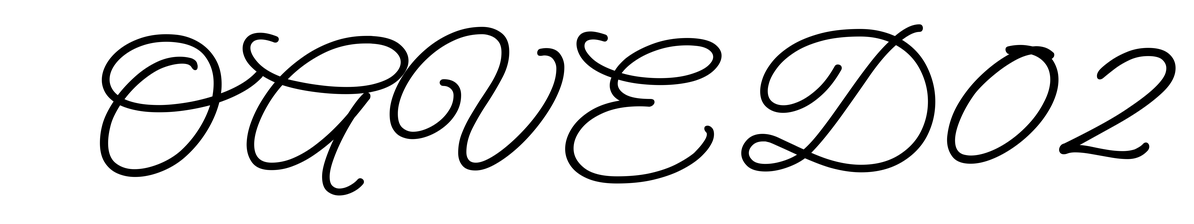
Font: MeowScript-Regular